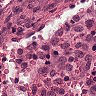
Metastatic tissue present: no